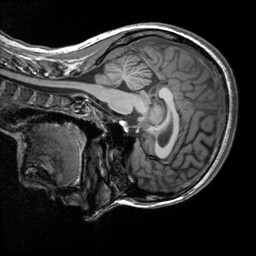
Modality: T1w
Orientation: sagittal
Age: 21
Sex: female
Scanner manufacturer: siemens
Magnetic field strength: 3 T
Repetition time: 2.3 s
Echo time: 0.00303 s